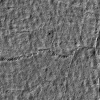
Atmospheric dust classification: not_dusty